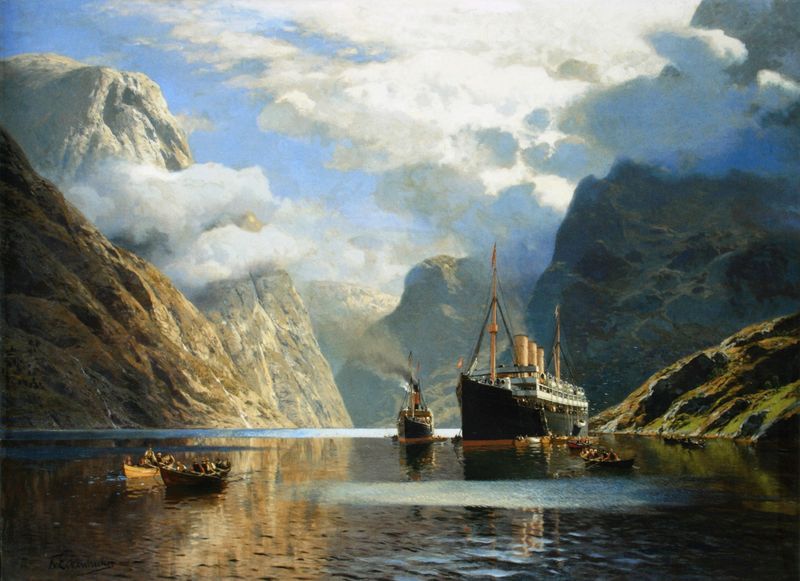
Titel: Die Auguste Victoria im Naeröfjord
Künstler: Karl Paul Themistokles von Eckenbrecher
Standort: Schwerin
Institution: Staatliches Museum, Gemäldegalerie
Schlagwörter: berg, blau, felsen, gemälde, himmel, meer, schatten, wasser, weiß, wolken, fluss, grün, landschaft, menschen, ocker, see, ufer, braun, bunt, licht, schwarz, gras, wiese, wolke, malerei, stein, öl, natur, spiegelung, gewässer, rauch, sonne, realismus, boot, boote, ruder, schornstein, farbig, schiff, schiffe, wellen, ruhe, mittag, berge, fels, gebirge, hang, klippen, schornsteine, landschaftsmalerei, schlucht, steil, ausflug, idylle, bug, masten, romantik, ölgemälde, dampf, dampfer, dampfschiff, querformat, realistisch, ruderboot, ölfarbe, gründ, bucht, fotorealismus, alpen, kälte, moos, norwegen, ölmalerei, reise, gebirg, naturalistisch, gebirgssee, fjord, querrechteckig, ruderboote, beiboot, kreuzfahrtschiff, kreuzer, schifffahrt, titanic, meerenge, schif, wassr, titanik, wollken, neue welt, kreuzfahrt, fjörd, gebirtge, dampfsciff, ralistisch, dampger, hurtig